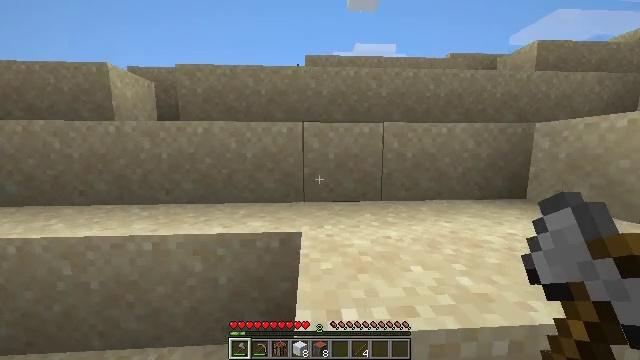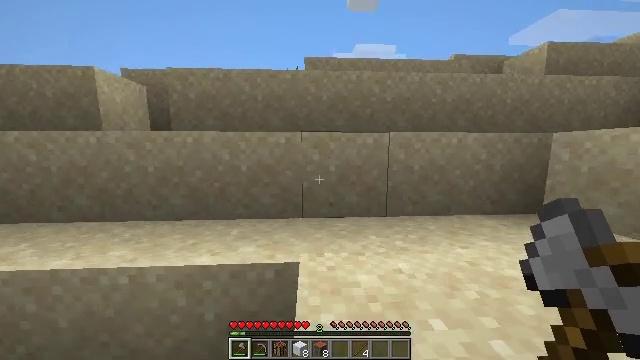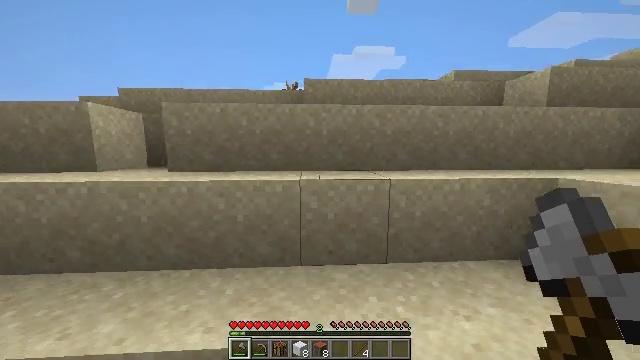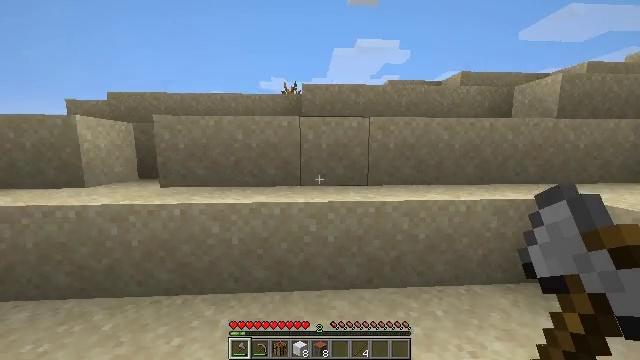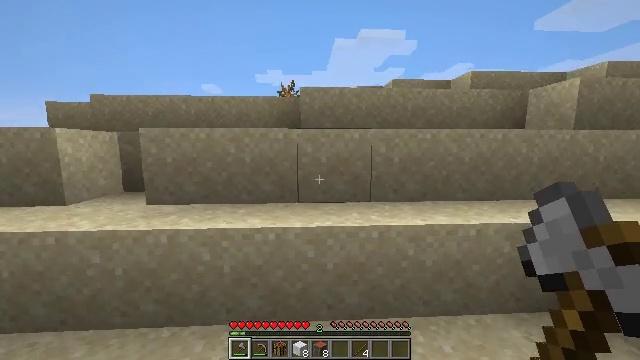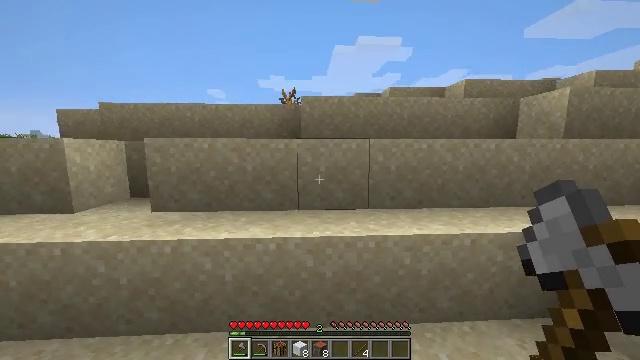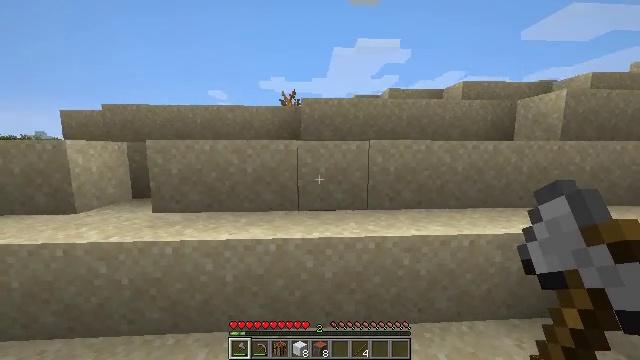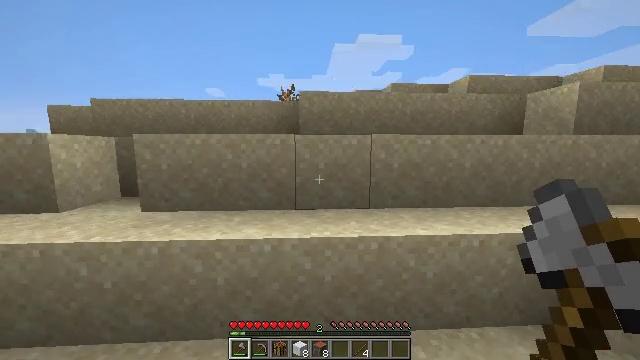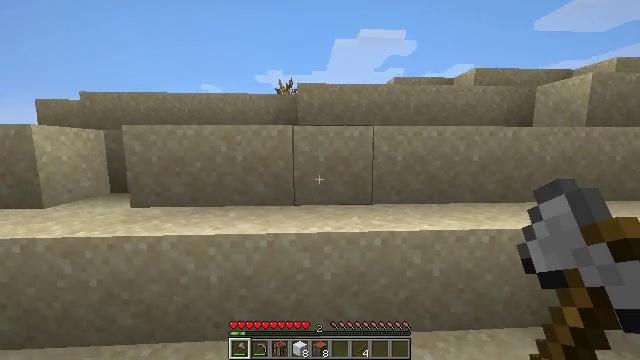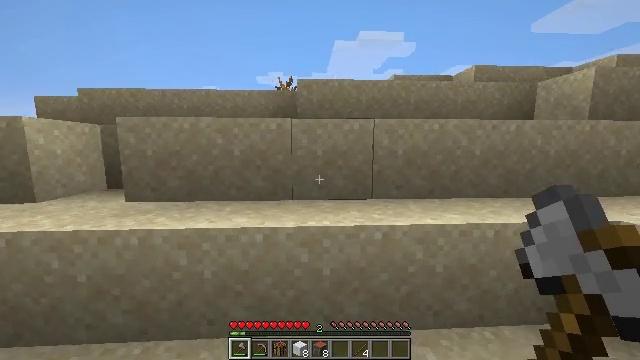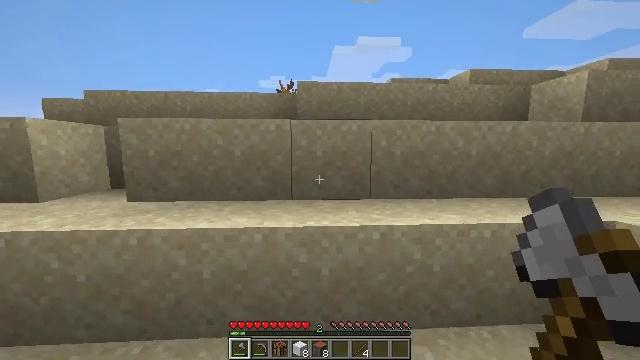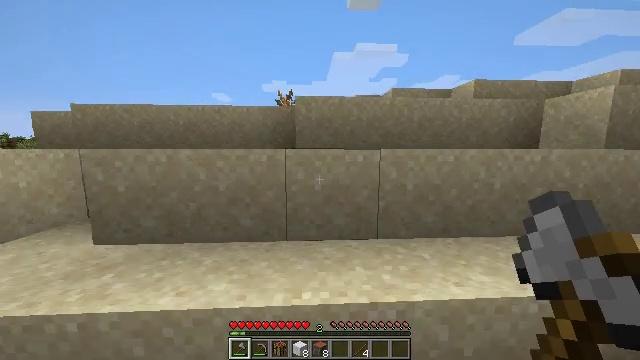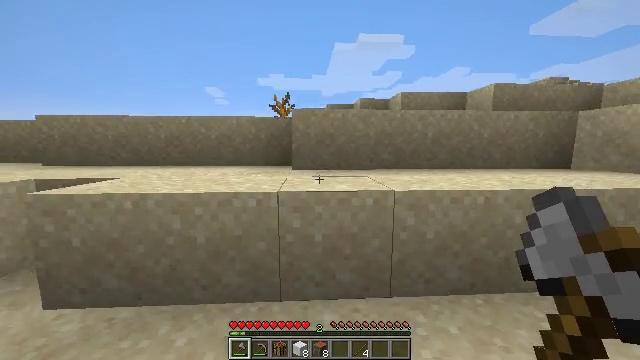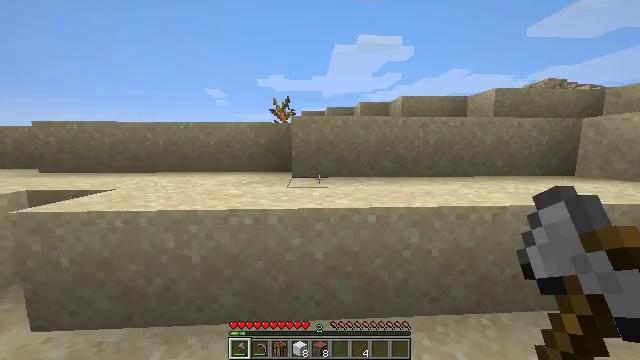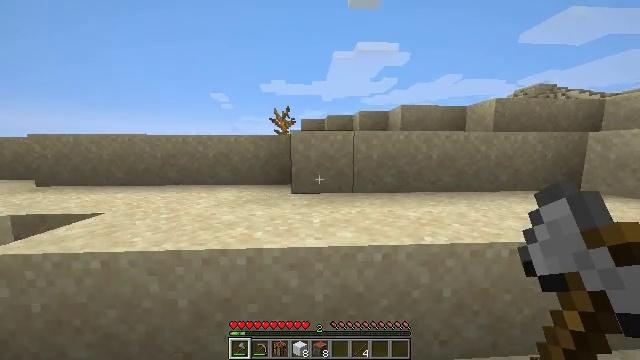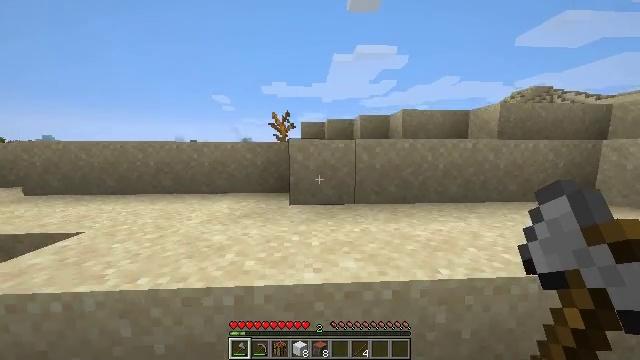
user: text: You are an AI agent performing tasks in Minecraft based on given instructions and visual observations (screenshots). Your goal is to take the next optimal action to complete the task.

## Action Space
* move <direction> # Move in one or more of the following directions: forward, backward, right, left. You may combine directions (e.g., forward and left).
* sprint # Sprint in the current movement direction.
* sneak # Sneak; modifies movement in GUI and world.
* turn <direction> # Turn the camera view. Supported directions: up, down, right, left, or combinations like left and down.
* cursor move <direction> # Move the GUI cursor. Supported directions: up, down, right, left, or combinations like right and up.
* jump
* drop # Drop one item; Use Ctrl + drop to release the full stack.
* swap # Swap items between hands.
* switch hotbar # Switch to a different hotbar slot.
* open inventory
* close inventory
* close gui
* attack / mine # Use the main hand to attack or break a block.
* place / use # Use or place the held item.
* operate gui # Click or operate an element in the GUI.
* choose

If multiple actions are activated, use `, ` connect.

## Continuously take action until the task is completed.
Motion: motion action
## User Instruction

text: Smelt a cooked mutton in the furnace.
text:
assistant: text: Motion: move forward, sprint, jump
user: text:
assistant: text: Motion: move forward, sprint, jump
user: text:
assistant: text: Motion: move forward, sprint, jump
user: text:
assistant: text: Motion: move forward, sprint, jump
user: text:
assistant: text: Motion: move forward, sprint, jump
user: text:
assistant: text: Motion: sprint, jump
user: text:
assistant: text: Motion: move forward, sprint, jump
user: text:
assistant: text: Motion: move forward, sprint, jump
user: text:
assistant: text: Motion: move forward, sprint, jump
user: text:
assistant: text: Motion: move forward, sprint, jump
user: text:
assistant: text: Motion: move forward, sprint, jump
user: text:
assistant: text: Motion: move forward, sprint, jump
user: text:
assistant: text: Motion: move forward, sprint, jump
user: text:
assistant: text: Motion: move forward, sprint, jump
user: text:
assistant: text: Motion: move forward, sprint, jump
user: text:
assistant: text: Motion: move forward, sprint, jump
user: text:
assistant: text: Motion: move forward, sprint, jump
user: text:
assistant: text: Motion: move forward, sprint, jump
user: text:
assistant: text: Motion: move forward, sprint, jump
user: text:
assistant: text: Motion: move forward, sprint, jump
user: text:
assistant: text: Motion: move forward, sprint, jump
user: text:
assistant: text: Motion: move forward, sprint, jump
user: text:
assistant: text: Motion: move forward, sprint, jump
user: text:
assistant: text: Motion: move forward, sprint, jump
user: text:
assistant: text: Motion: move forward, sprint, jump
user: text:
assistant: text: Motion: move forward, sprint, jump
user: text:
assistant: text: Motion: move forward, sprint, jump
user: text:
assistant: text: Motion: move forward, sprint, jump
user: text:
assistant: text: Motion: move forward, sprint, jump
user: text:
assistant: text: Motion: move forward, sprint, jump